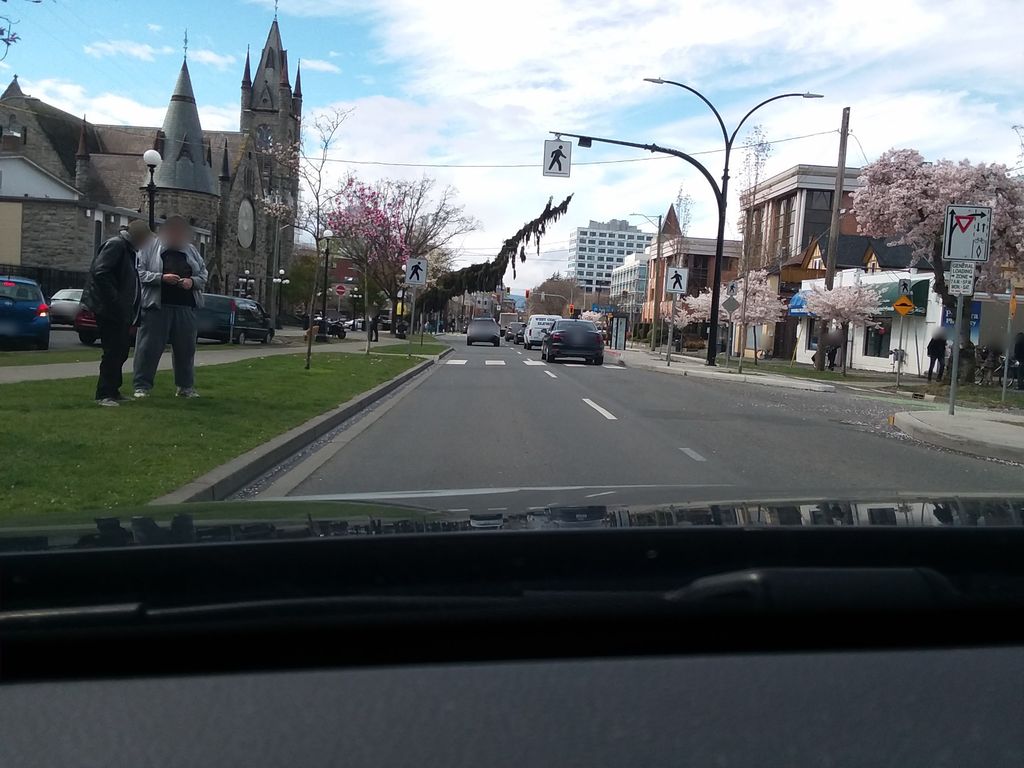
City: victoria